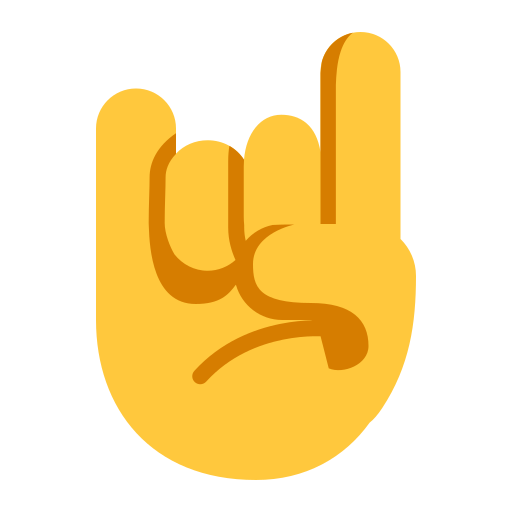
sign of the horns flat default